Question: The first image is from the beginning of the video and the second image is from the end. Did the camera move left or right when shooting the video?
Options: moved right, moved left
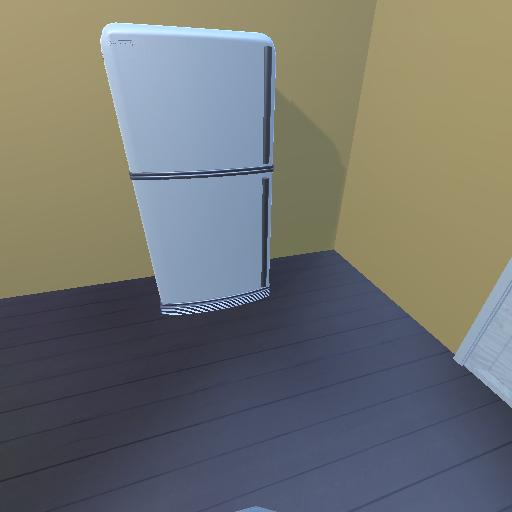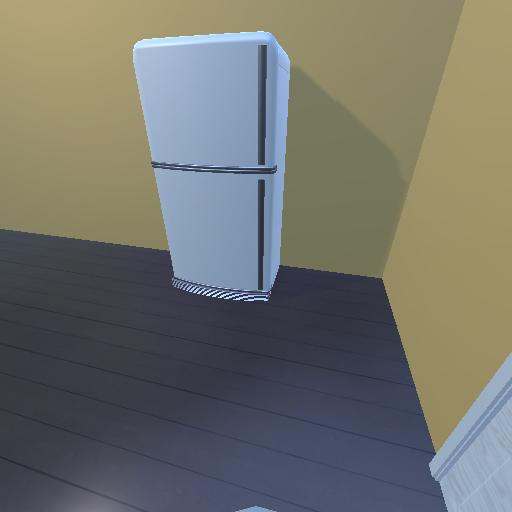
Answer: moved right